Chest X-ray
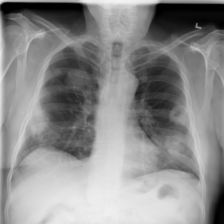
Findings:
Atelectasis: negative
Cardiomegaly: negative
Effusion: negative
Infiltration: negative
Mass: negative
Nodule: negative
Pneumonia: negative
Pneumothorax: positive
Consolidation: negative
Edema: negative
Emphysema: negative
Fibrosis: negative
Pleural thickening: positive
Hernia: negative